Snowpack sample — Loveland Pass, Silver Plume, Colorado, USA (2/11/26, 12:00 PM MST)
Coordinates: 39.663, -105.886
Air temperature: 35 °F
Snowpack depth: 82 cm
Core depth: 40 cm
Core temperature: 23 °F
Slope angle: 13°, slope face: 12°
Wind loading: high
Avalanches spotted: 1
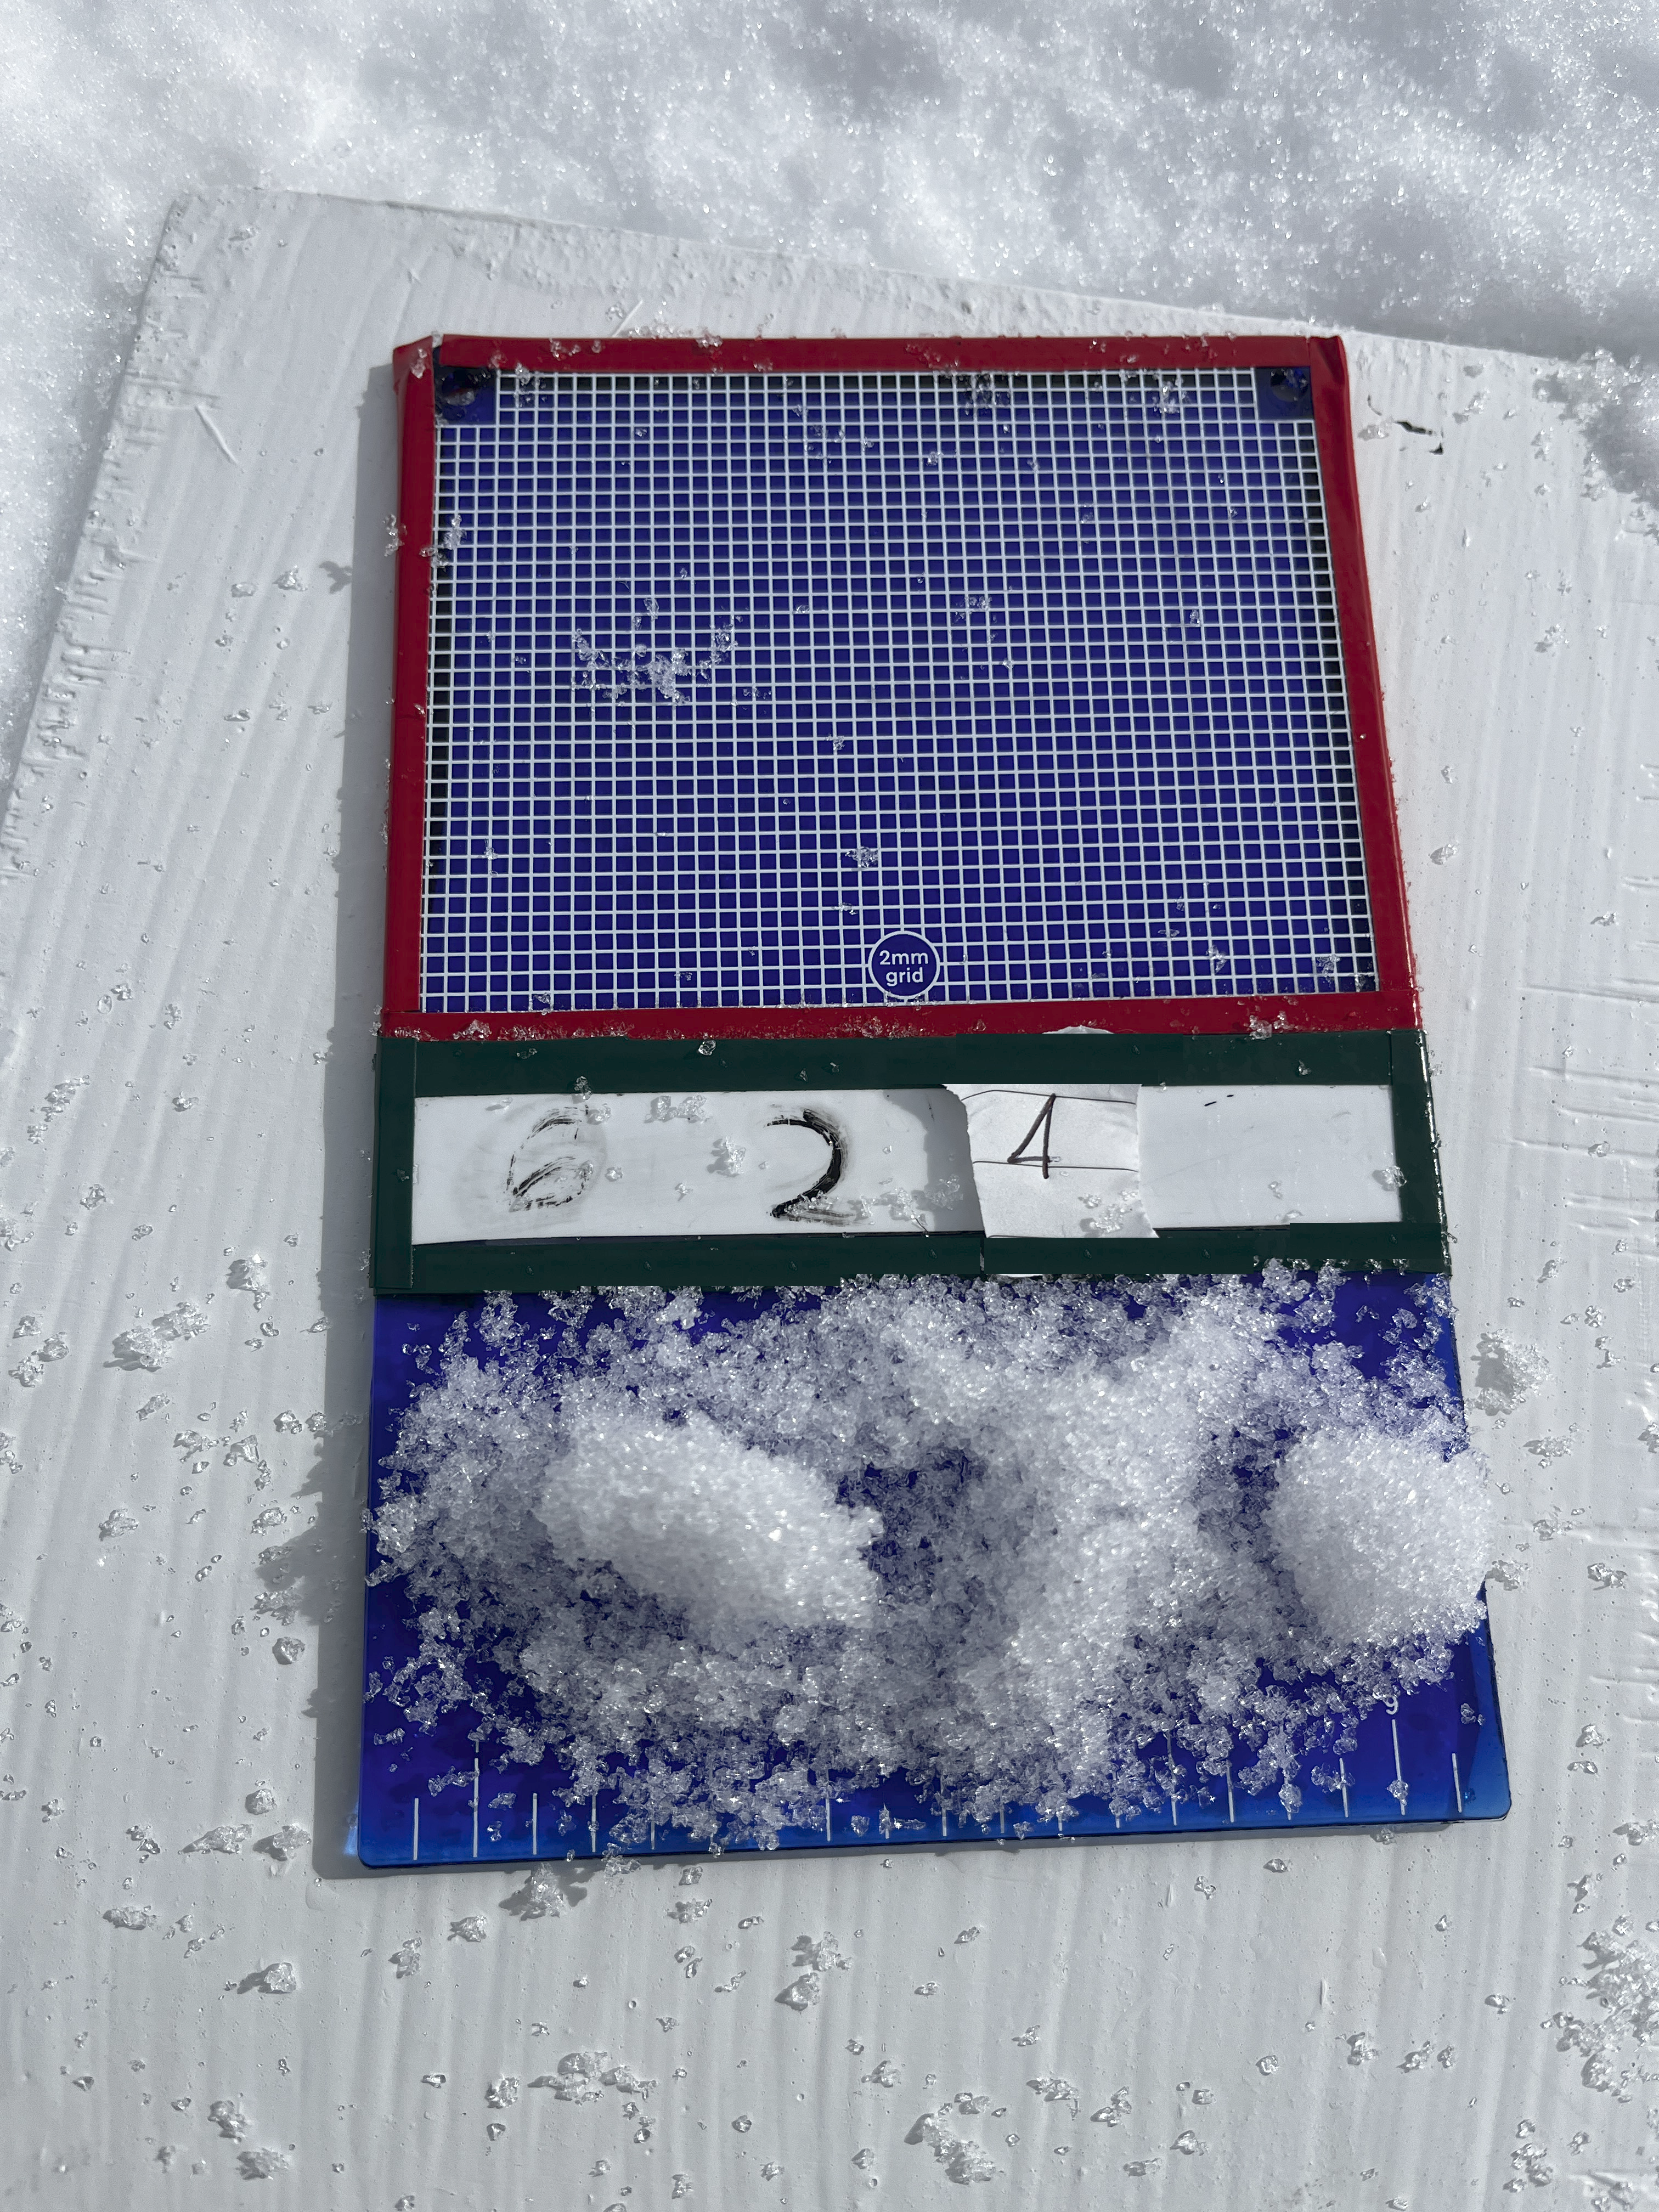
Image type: crystal_card
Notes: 1 small avalanche spotted on the north side of the bowl, lots of wind loading